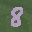
Label: 8